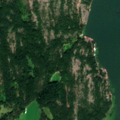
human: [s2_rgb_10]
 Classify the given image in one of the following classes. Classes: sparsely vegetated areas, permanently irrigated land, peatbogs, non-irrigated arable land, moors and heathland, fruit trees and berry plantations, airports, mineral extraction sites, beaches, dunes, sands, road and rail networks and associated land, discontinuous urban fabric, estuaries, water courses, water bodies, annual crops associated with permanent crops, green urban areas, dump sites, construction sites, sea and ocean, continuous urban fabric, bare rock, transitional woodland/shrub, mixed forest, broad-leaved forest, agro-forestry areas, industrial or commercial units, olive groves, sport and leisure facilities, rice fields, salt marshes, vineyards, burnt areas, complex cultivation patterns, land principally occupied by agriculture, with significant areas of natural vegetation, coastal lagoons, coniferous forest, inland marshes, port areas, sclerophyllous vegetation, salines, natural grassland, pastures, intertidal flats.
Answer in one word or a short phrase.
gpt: land principally occupied by agriculture, with significant areas of natural vegetation, coniferous forest, mixed forest, transitional woodland/shrub, sea and ocean